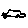
Label: car